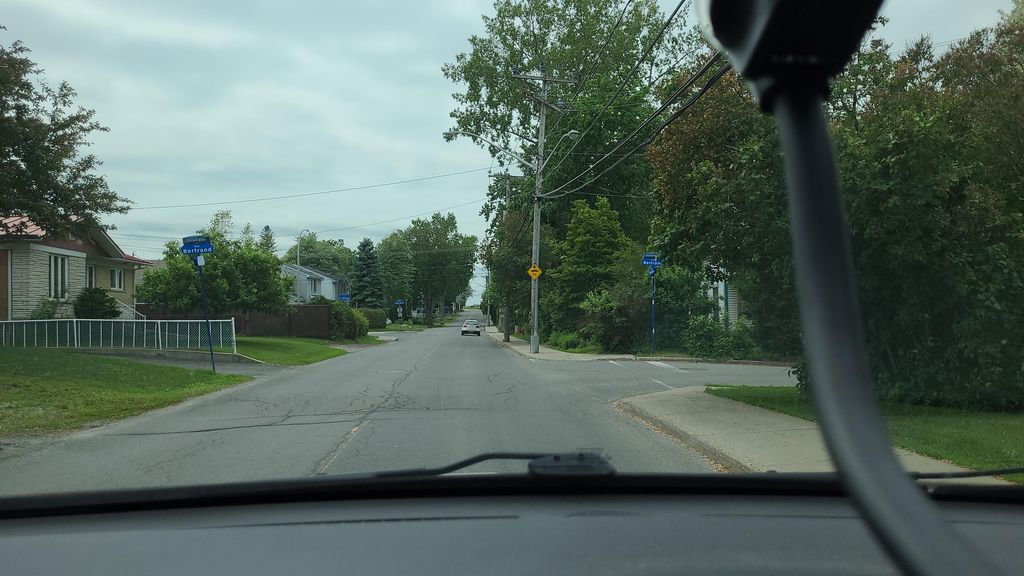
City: montreal